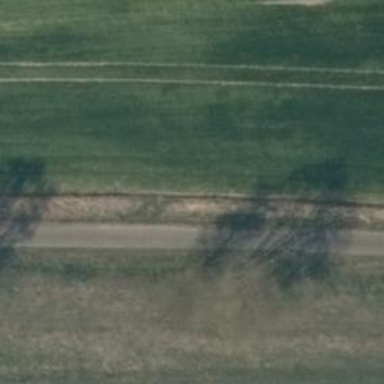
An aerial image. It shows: Deciduous broadleaved tree.